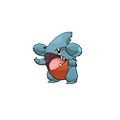
Pok\u00e9mon: gible